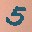
Label: 5